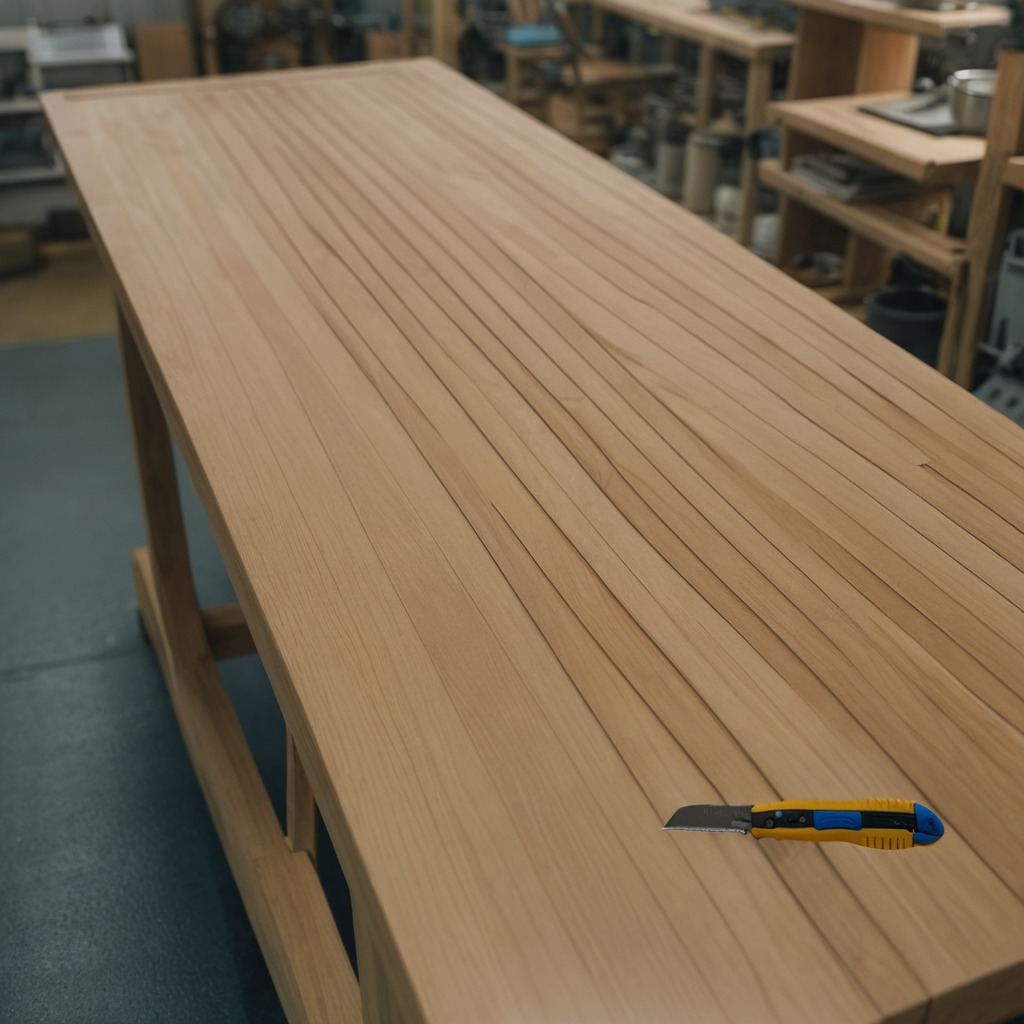
A utility knife is lying on the workbench inside a coastal fishing gear workshop.